Interaction volume radius: 10 \u00c5
Interaction volume height: 10 \u00c5
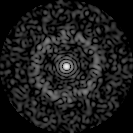
Disorder parameter: 0.8048